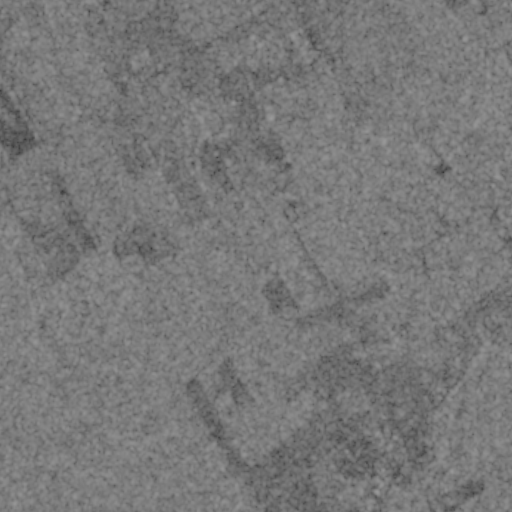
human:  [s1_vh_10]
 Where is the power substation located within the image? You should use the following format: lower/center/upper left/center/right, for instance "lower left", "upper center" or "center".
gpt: The power substation is located in the upper center of the image.
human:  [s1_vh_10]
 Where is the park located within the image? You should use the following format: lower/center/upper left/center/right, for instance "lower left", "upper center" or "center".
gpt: There is no park in the image.

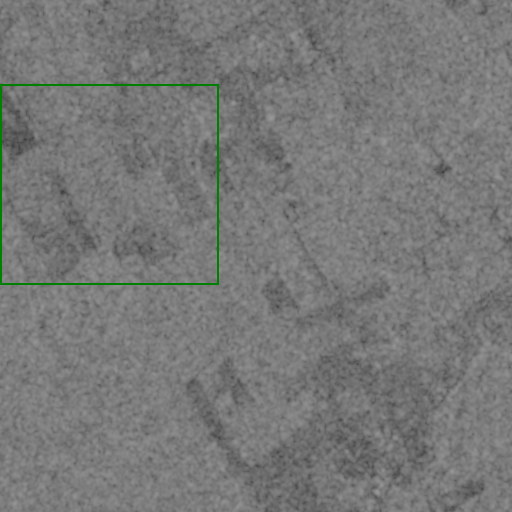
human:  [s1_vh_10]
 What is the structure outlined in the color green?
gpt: The structure outlined in green is a crop field.
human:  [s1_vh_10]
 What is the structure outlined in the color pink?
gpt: There is no pink outline.